Question: I am using the latest version of Expo. I have created a project by 'expo init my_project' and added the <URL>.
Here is the package.json:
'''
{
"main": "node_modules/expo/AppEntry.js",
"scripts": {
"start": "expo start",
"android": "expo start --android",
"ios": "expo start --ios",
"web": "expo start --web",
"eject": "expo eject"
},
"dependencies": {
"expo": "^35.0.0",
"react": "16.8.3",
"react-dom": "16.8.3",
"react-native": "https://github.com/expo/react-native/archive/sdk-35.0.0.tar.gz",
"react-native-chart-kit": "^3.6.1",
"react-native-web": "^0.11.7"
},
"devDependencies": {
"babel-preset-expo": "^7.0.0"
},
"private": true
}
'''
When I import the following it gives me the error: "The development server returned response error code: 500":
'''
import {
LineChart,
BarChart,
PieChart,
ProgressChart,
ContributionGraph,
StackedBarChart
} from "react-native-chart-kit";
'''
Why this error happens even though this module is accessible through the Expo as it stated in this [page][2]?
<URL>
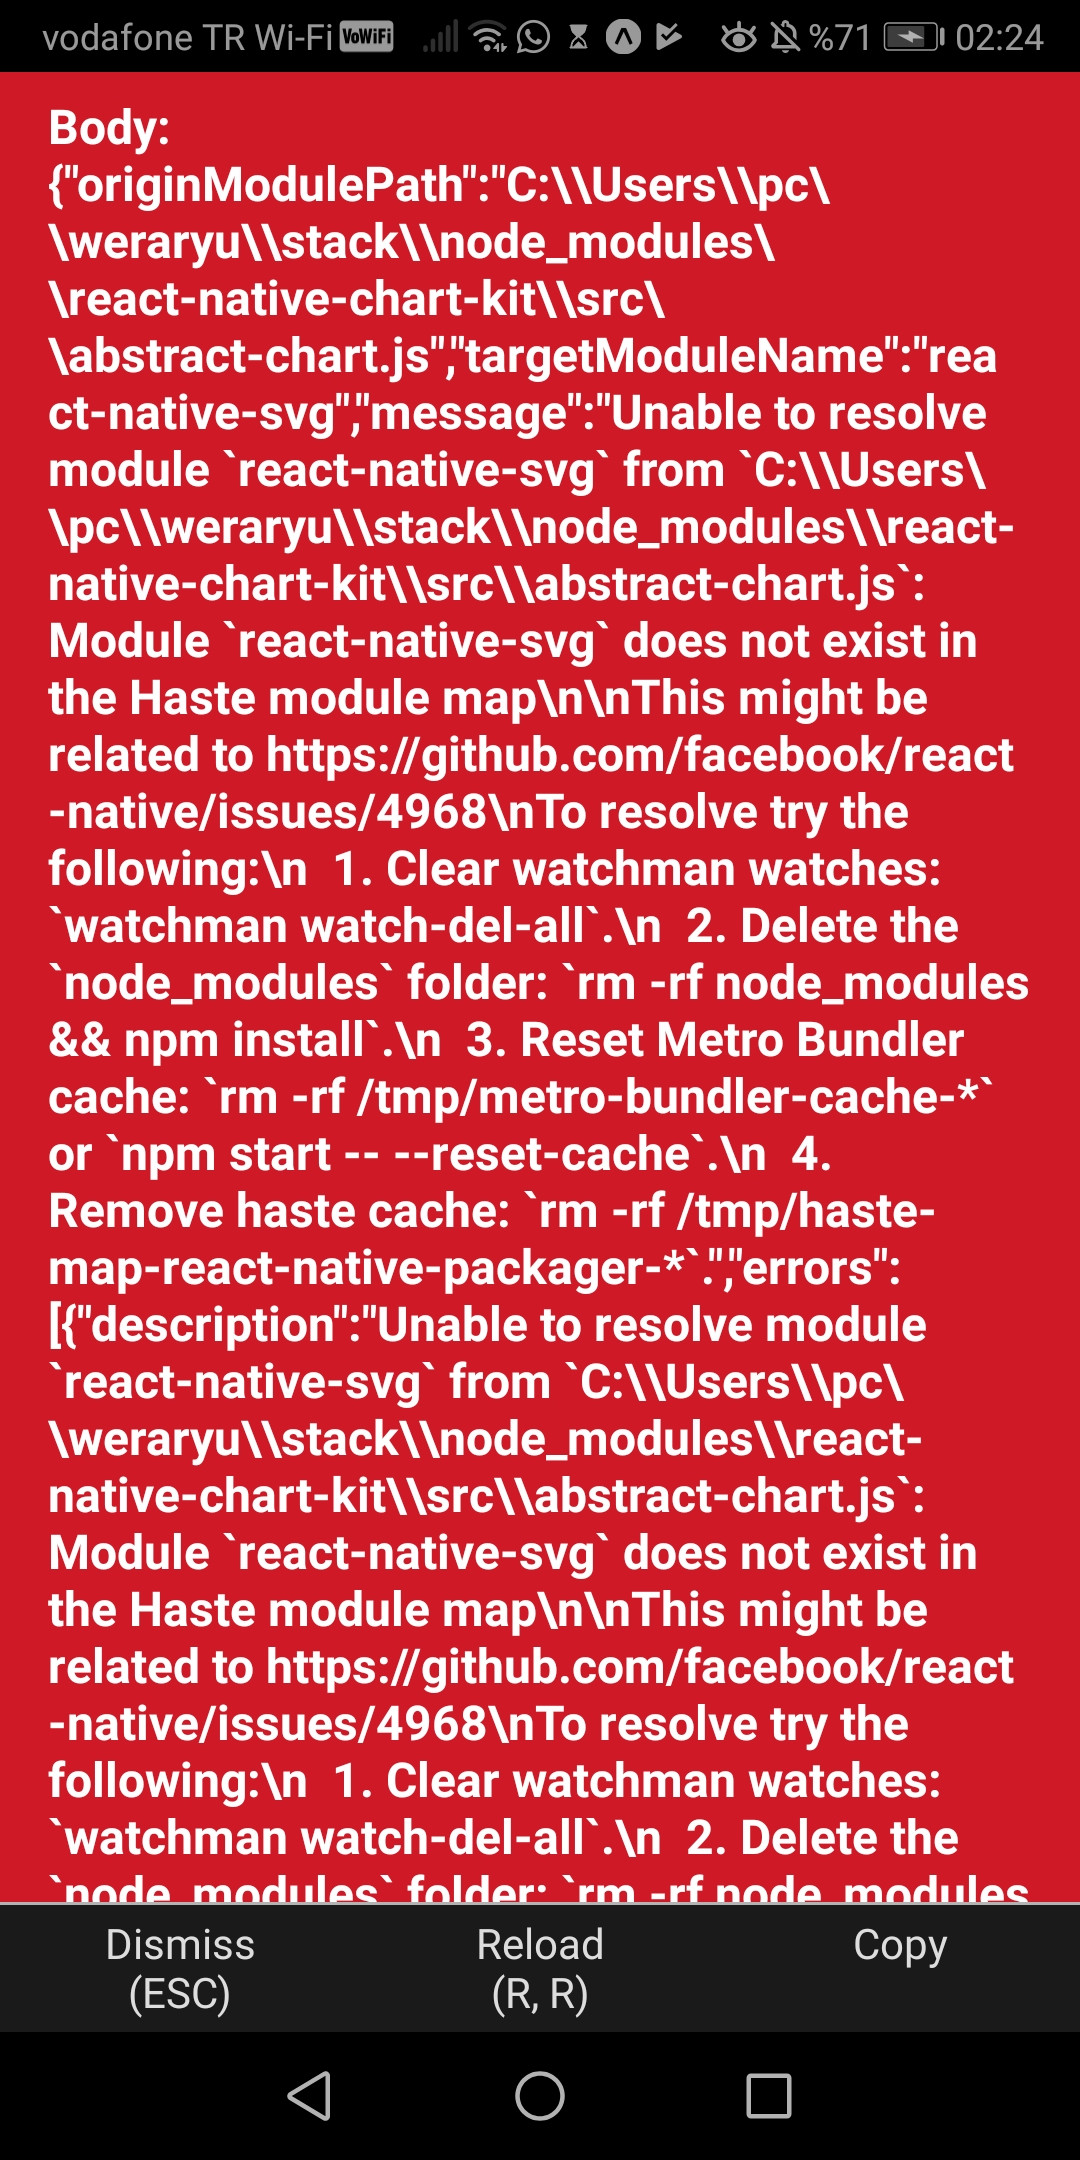
Answer: Most cases this error is related to your 'node_modules', try the following:
1. Stop your Expo application server
2. Delete your node_modules directory and package-lock.json
3. Run npm install or yarn install
4. Run npm install --save react-native-svg
5. Start your application by running expo start -c
Hope this helps!